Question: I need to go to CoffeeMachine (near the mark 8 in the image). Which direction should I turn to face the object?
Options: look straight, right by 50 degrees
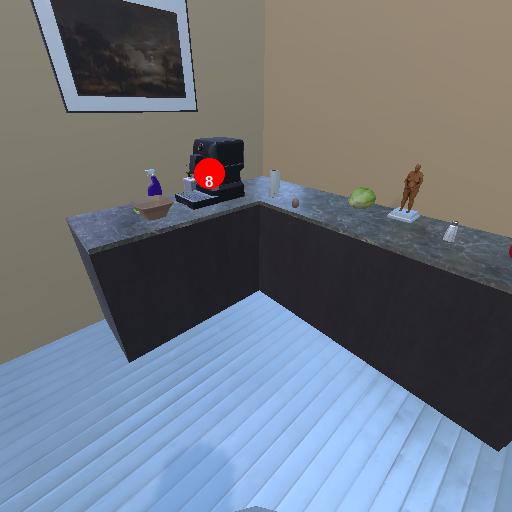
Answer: look straight